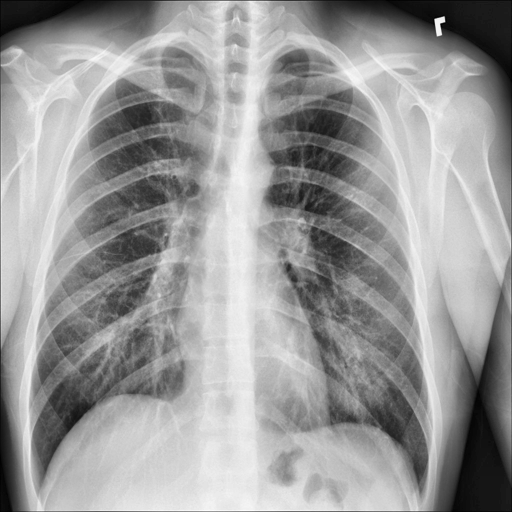
Finding: NORMAL